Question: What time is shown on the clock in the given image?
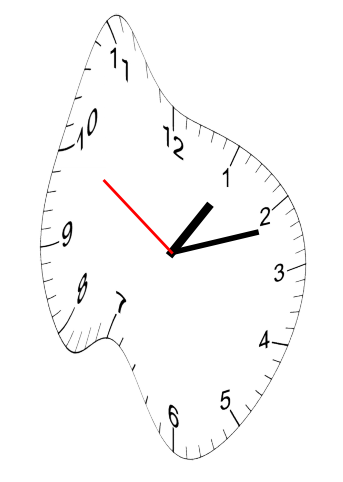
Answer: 01:11:50